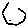
Label: hexagon